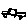
Label: car